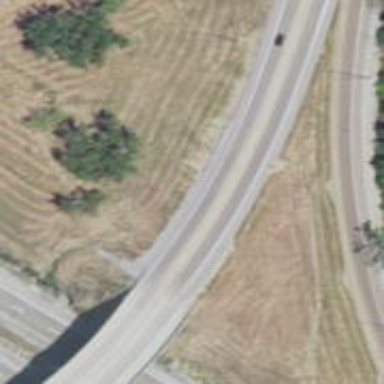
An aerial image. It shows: Trunk highway.